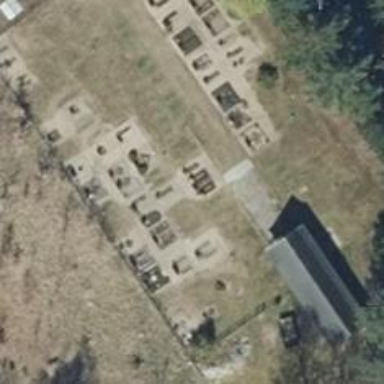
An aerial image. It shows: Cemetery.